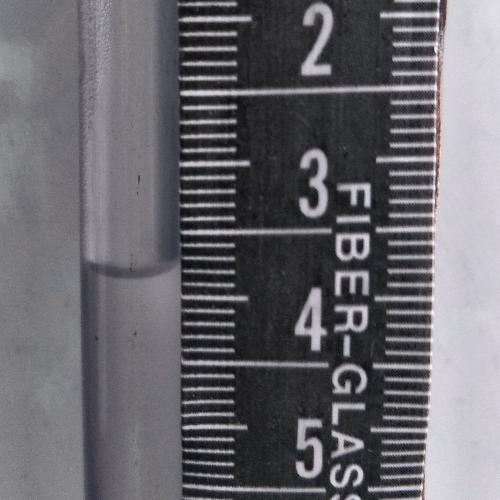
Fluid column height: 3.8 cm